Question: I am trying to get Qt 5.8 working with OpenSSL on Windows, but every time I get a step forward I hit another bigger object.
This error occurs only in debug mode!
Here is my setup so far:
- - - - -
But here is the problem:
Every time I had a connection open whether with SSL or not I get an error by quitting the application.
Exception thrown at (ntdll.dll).

I tested my code with the Visual Leak Detector because I thought it was a Memory issue, but it does not solve my Problem.
I rally have no clue where I should start anymore...
<URL>
Here is my Code (it works fine with http, when I delete the OpenSSL dll's):
'''
void InfoGatherer::getInfo(QString name)
{
// TODO: Search for the name and select right page
QUrl url = QUrl(name);
data.clear();
QNetworkRequest *request = new QNetworkRequest(url);
request->setRawHeader("User-Agent", userAgent);
if (name.startsWith("https"))
{
QSslConfiguration sslConfiguration(QSslConfiguration::defaultConfiguration());
sslConfiguration.setProtocol(QSsl::TlsV1_2OrLater);
request->setSslConfiguration(sslConfiguration);
}
else
{
// TODO: Try to get https
}
reply = webCtrl->get(*request);
connect(reply, SIGNAL(readyRead()), this, SLOT(onReadyRead()));
connect(reply, SIGNAL(error(QNetworkReply::NetworkError)), this, SLOT(slotError(QNetworkReply::NetworkError)));
connect(reply, SIGNAL(finished()), this, SLOT(onReplyFinished()));
// Mem leaks (Visual Leak Detector)
if(!name.startsWith("https"))
webCtrl->deleteResource(*request);
delete request;
}
void InfoGatherer::onReadyRead()
{
data.append(reply->readAll());
}
void InfoGatherer::slotError(QNetworkReply::NetworkError)
{
// TODO
qWarning() << "ErrorNo: " << reply->error() << "for url: " << reply->url().toString();
qDebug() << "Request failed, " << reply->errorString();
qDebug() << "Headers:" << reply->rawHeaderList() << "content:" << reply->readAll();
}
void InfoGatherer::onReplyFinished()
{
QString html = QString(data);
emit got_webpage(&html);
}
'''
Qt detects the OpenSSL library correctly:
'''
qDebug() << "Support SSL: " << QSslSocket::supportsSsl()
<< "
Lib Version Number: " << QSslSocket::sslLibraryVersionNumber()
<< "
Lib Version String: " << QSslSocket::sslLibraryVersionString()
<< "
Lib Build Version Number: " << QSslSocket::sslLibraryBuildVersionNumber()
<< "
Lib Build Version String: " << QSslSocket::sslLibraryBuildVersionString();
'''
- - - - -
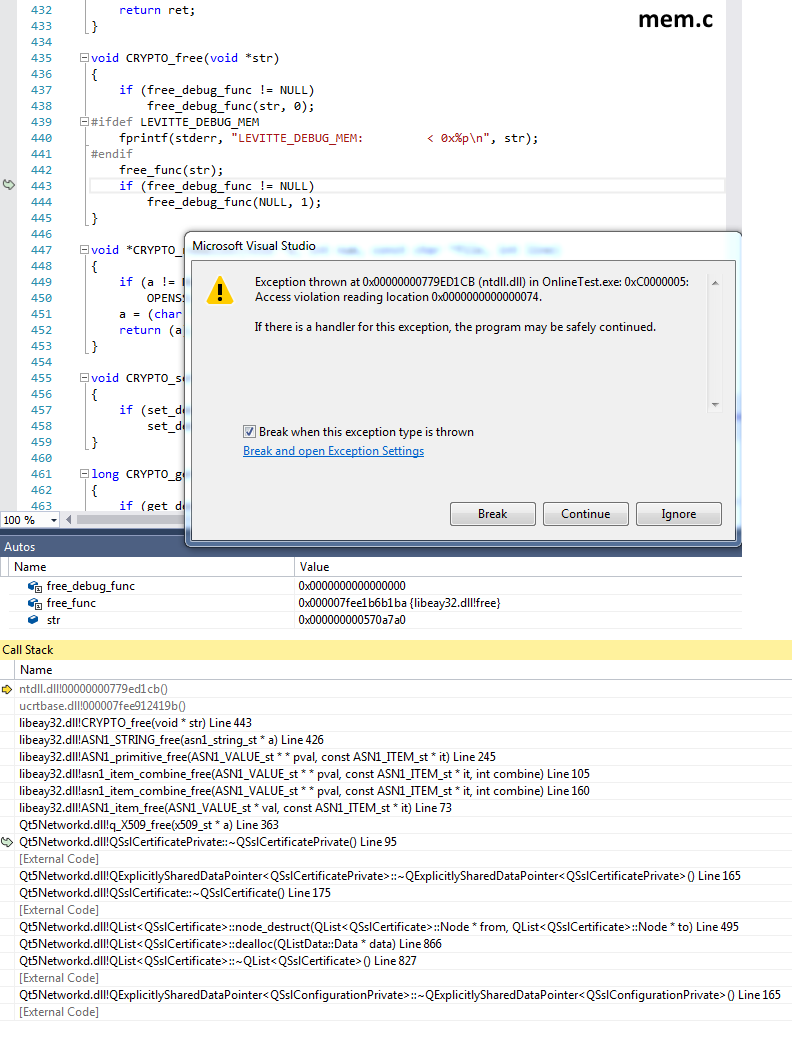
Answer: Solution:
Build all dll's from OpenSSL again and dont forget to build the debug dll's.
<URL> is a very good link how to build the dll's. Build the 64 Bit normal and debug Version!
From the Footnotes use:
- nmake -f ms
t.mak (install) to get the dll's
And rename dll's to libeay64.dll and ssleay64.dll.